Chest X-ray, PA view. Patient: 62 years old, sex M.
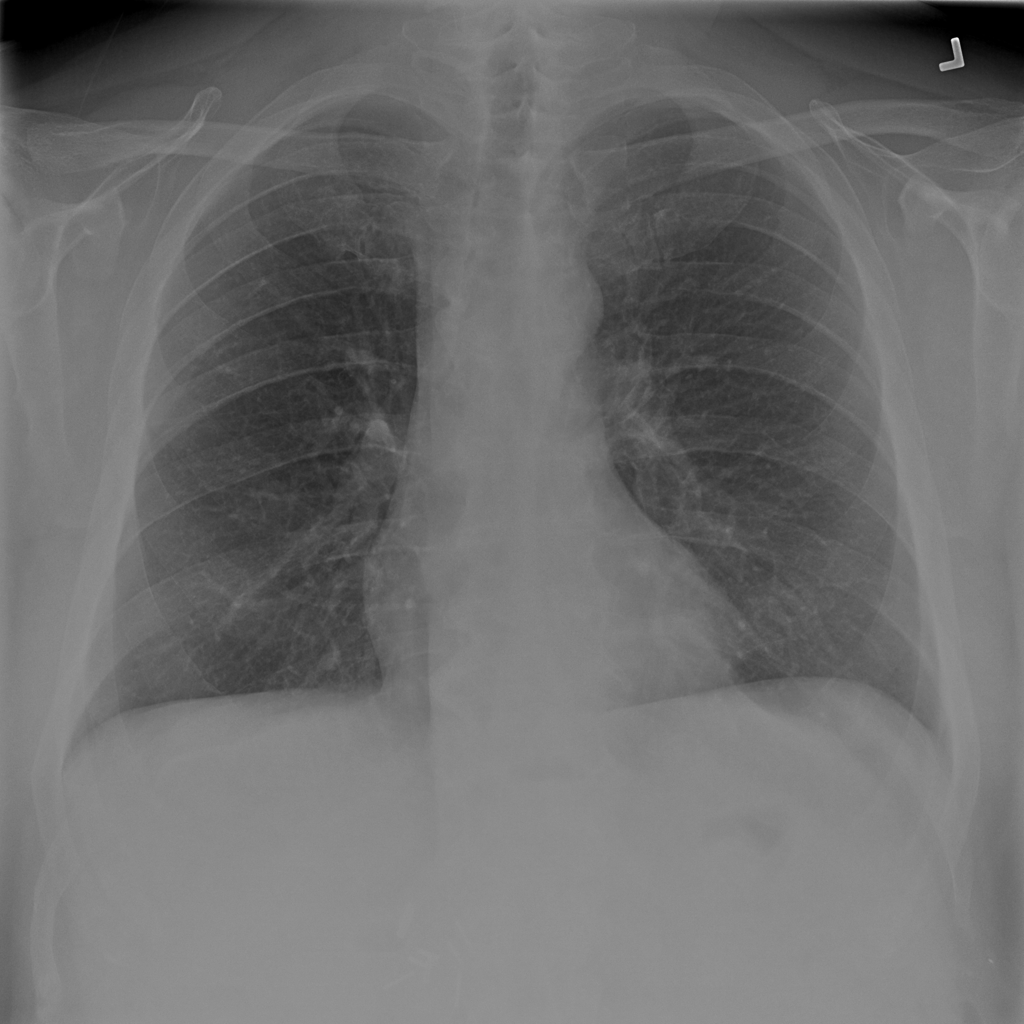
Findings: No Finding